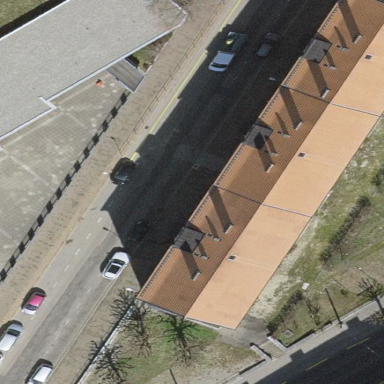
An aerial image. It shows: Apartment building with hipped roof.